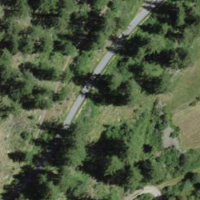
EUNIS habitat code: 44
Species observed at this site:
Papilio machaon
Campanula rapunculoides
Lysandra coridon
Centaurea scabiosa
Issoria lathonia
Cruciata laevipes
Sambucus racemosa